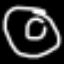
Label: donut